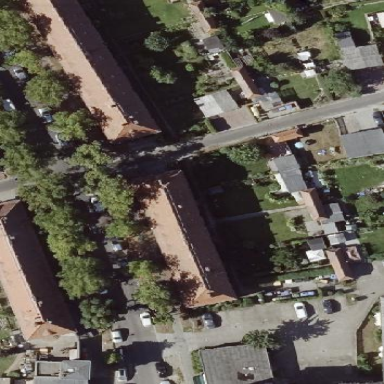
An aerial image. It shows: Terrace building.